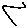
Label: star